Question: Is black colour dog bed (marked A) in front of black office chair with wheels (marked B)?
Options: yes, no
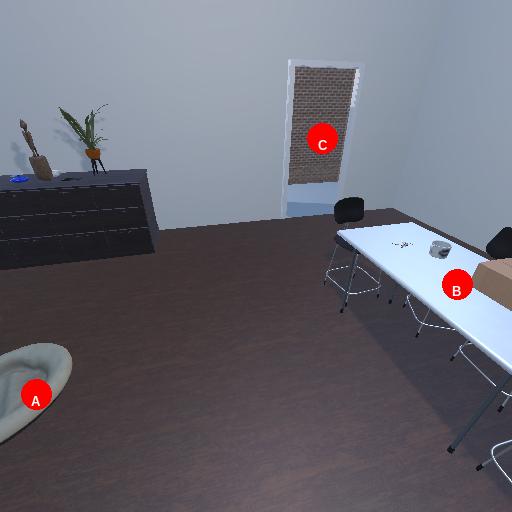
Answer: yes